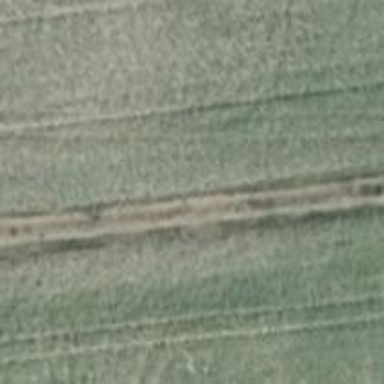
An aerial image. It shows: Grass track with Grade 4 tracktype.